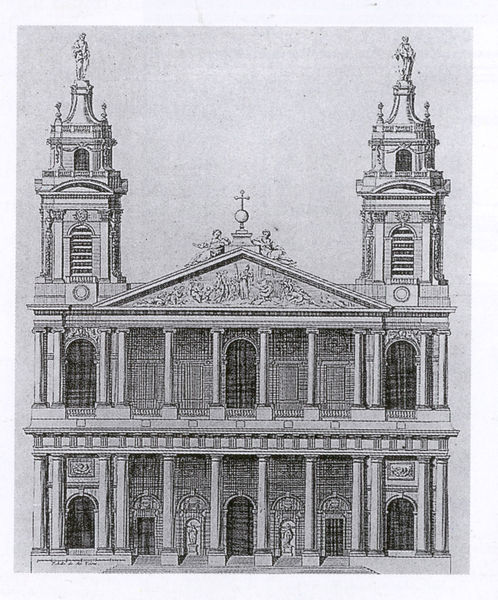
Titel: Saint-Sulpice (Fassadenentwurf)
Künstler: Jean Nicolas Servandoni
Standort: Paris
Institution: Saint-Sulpice
Schlagwörter: schatten, weiß, dreieck, sitzen, fenster, grau, licht, marmor, schwarz, skizze, szene, säule, säulen, tür, zeichnung, gebäude, haus, ornament, architektur, barock, sockel, bild, kirche, figur, klassizismus, front, renaissance, turm, engel, skulptur, statue, relief, ruhen, bogen, fassade, türen, giebel, schattierung, figuren, treppe, treppen, stuck, stufen, plastik, tor, galerie, kirchtürme, bögen, eingang, glockenturm, kreuz, türme, stockwerk, dom, druck, schwarz-weiss, schraffur, stich, kugel, entwurf, arkaden, kapitelle, kathedrale, kapitell, halbrund, fries, dreiecksgiebel, portal, tore, sims, doppelsäulen, gesims, skulpturen, portale, statuen, ionisch, portikus, heiliger, geschosse, plan, heilige, tur, turmspitzen, putten, glocken, alabaster, gebälk, aufriss, etage, kollonade, kollonaden, podeste, segmentbögen, schrägdach, architektonisch, zwillingstürme, schallöffnung, reflief, trepper, kruz, kunstdruck, gittel, giebeln